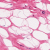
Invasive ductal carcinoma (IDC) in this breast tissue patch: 0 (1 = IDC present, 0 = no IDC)